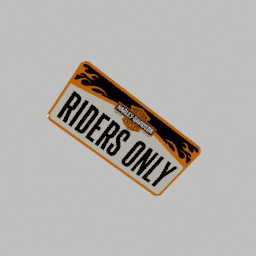
Label: decoration